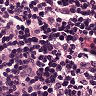
Metastatic tissue present: no